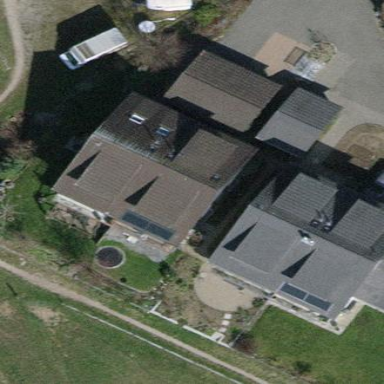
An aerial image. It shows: Terrace building.